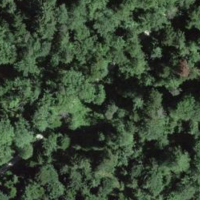
EUNIS habitat code: 41
Species observed at this site:
Platanthera bifolia